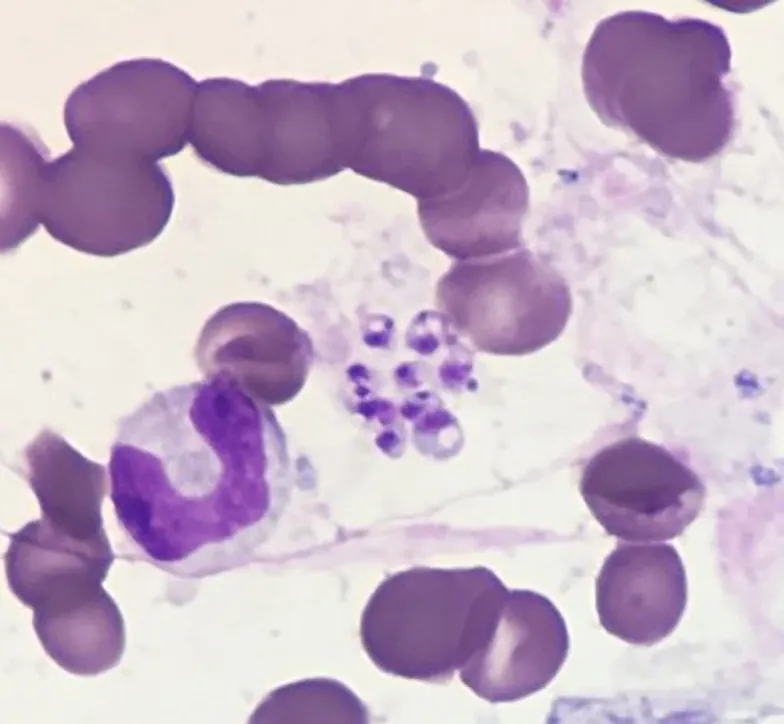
Bone marrow aspirate smear (from bone marrow biopsy) stained with May-Grunwald Giemsa showing amastigote forms of Leishmania spp.
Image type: pathology (giemsa)